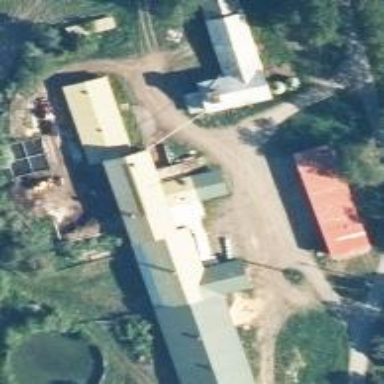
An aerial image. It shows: Farm auxiliary building with gabled roof.